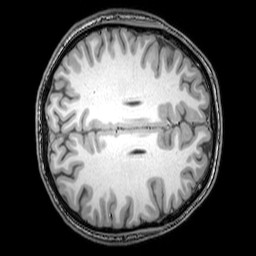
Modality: T1w
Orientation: axial
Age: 23
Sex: male
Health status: healthy
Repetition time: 0.081 s
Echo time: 0.037 s